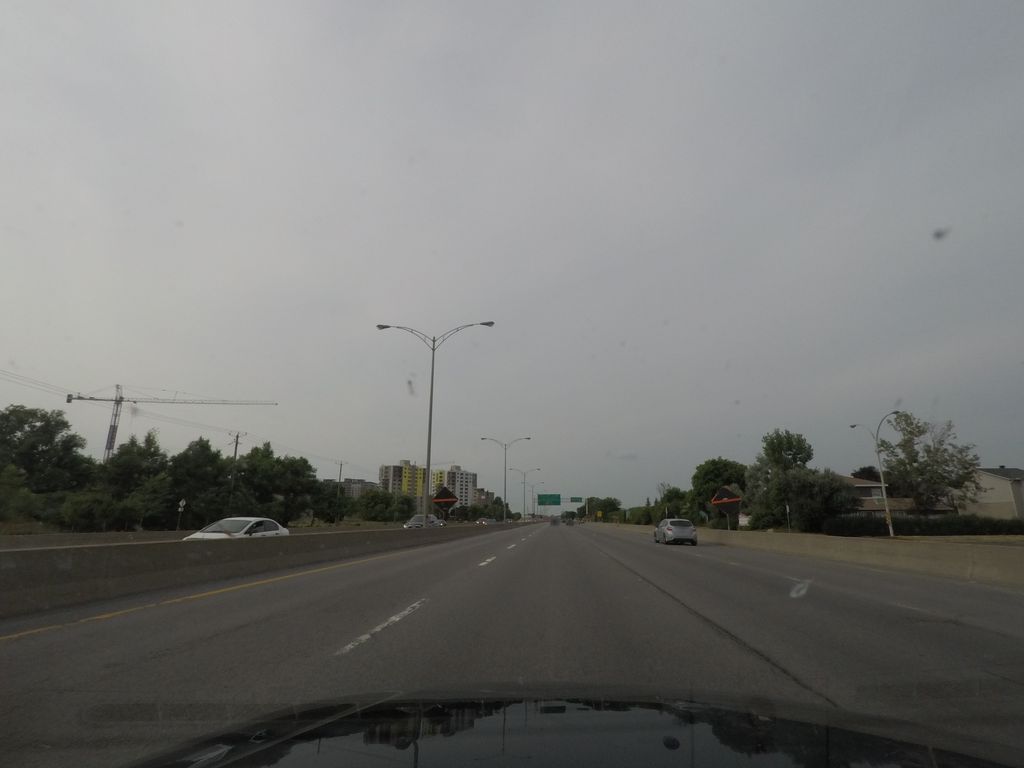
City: montreal